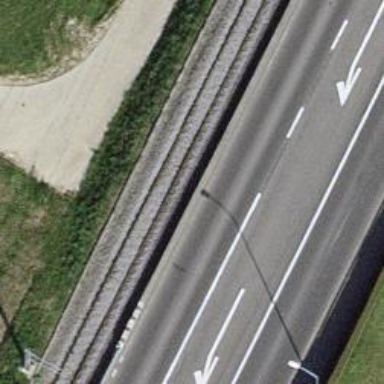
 featuring lanes for cyclists on both sides."